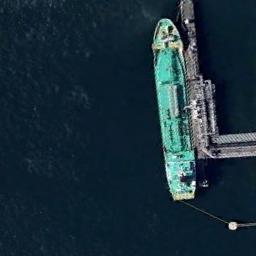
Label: ship